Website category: sports
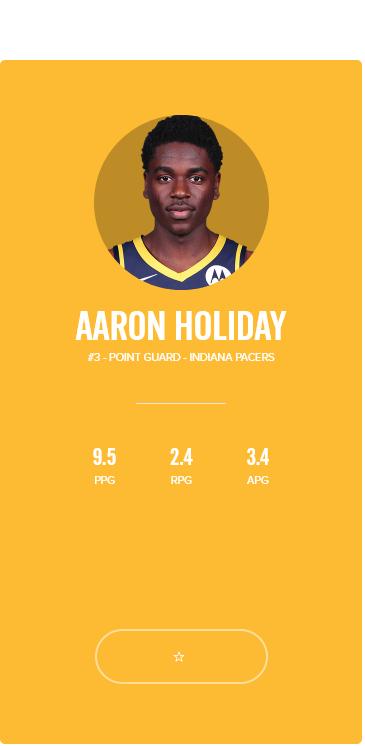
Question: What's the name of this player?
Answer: AARON HOLIDAY

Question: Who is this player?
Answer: AARON HOLIDAY

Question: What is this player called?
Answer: AARON HOLIDAY

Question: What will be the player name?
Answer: AARON HOLIDAY

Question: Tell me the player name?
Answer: AARON HOLIDAY

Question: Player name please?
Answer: AARON HOLIDAY

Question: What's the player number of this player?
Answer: #3

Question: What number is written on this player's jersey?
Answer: #3

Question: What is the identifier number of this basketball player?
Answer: #3

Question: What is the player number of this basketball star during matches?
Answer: #3

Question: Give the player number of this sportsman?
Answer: #3

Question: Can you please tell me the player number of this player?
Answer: #3

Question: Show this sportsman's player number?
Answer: #3

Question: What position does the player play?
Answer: POINT GUARD

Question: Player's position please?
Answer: POINT GUARD

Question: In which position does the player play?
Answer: POINT GUARD

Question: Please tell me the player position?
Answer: POINT GUARD

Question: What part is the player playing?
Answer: POINT GUARD

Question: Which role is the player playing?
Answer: POINT GUARD

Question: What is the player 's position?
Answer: POINT GUARD

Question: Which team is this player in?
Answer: INDIANA PACERS

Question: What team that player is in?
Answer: INDIANA PACERS

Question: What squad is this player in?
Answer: INDIANA PACERS

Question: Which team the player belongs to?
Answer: INDIANA PACERS

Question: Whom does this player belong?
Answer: INDIANA PACERS

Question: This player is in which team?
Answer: INDIANA PACERS

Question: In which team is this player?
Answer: INDIANA PACERS

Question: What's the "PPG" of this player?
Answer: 9.5

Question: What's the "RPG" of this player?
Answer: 2.4

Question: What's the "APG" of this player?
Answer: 3.4

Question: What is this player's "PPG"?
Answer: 9.5

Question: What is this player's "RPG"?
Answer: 2.4

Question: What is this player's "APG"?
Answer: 3.4

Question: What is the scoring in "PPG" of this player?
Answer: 9.5

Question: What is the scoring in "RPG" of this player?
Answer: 2.4

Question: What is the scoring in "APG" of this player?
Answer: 3.4

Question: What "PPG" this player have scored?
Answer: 9.5

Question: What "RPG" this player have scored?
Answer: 2.4

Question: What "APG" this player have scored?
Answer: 3.4

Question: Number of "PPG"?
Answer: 9.5

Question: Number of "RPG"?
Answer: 2.4

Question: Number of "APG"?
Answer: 3.4

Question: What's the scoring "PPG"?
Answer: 9.5

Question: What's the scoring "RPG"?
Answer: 2.4

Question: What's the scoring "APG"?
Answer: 3.4